Interaction volume radius: 10 \u00c5
Interaction volume height: 35 \u00c5
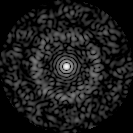
Disorder parameter: 0.8551